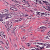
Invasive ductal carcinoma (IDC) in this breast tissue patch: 1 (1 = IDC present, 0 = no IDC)